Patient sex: M
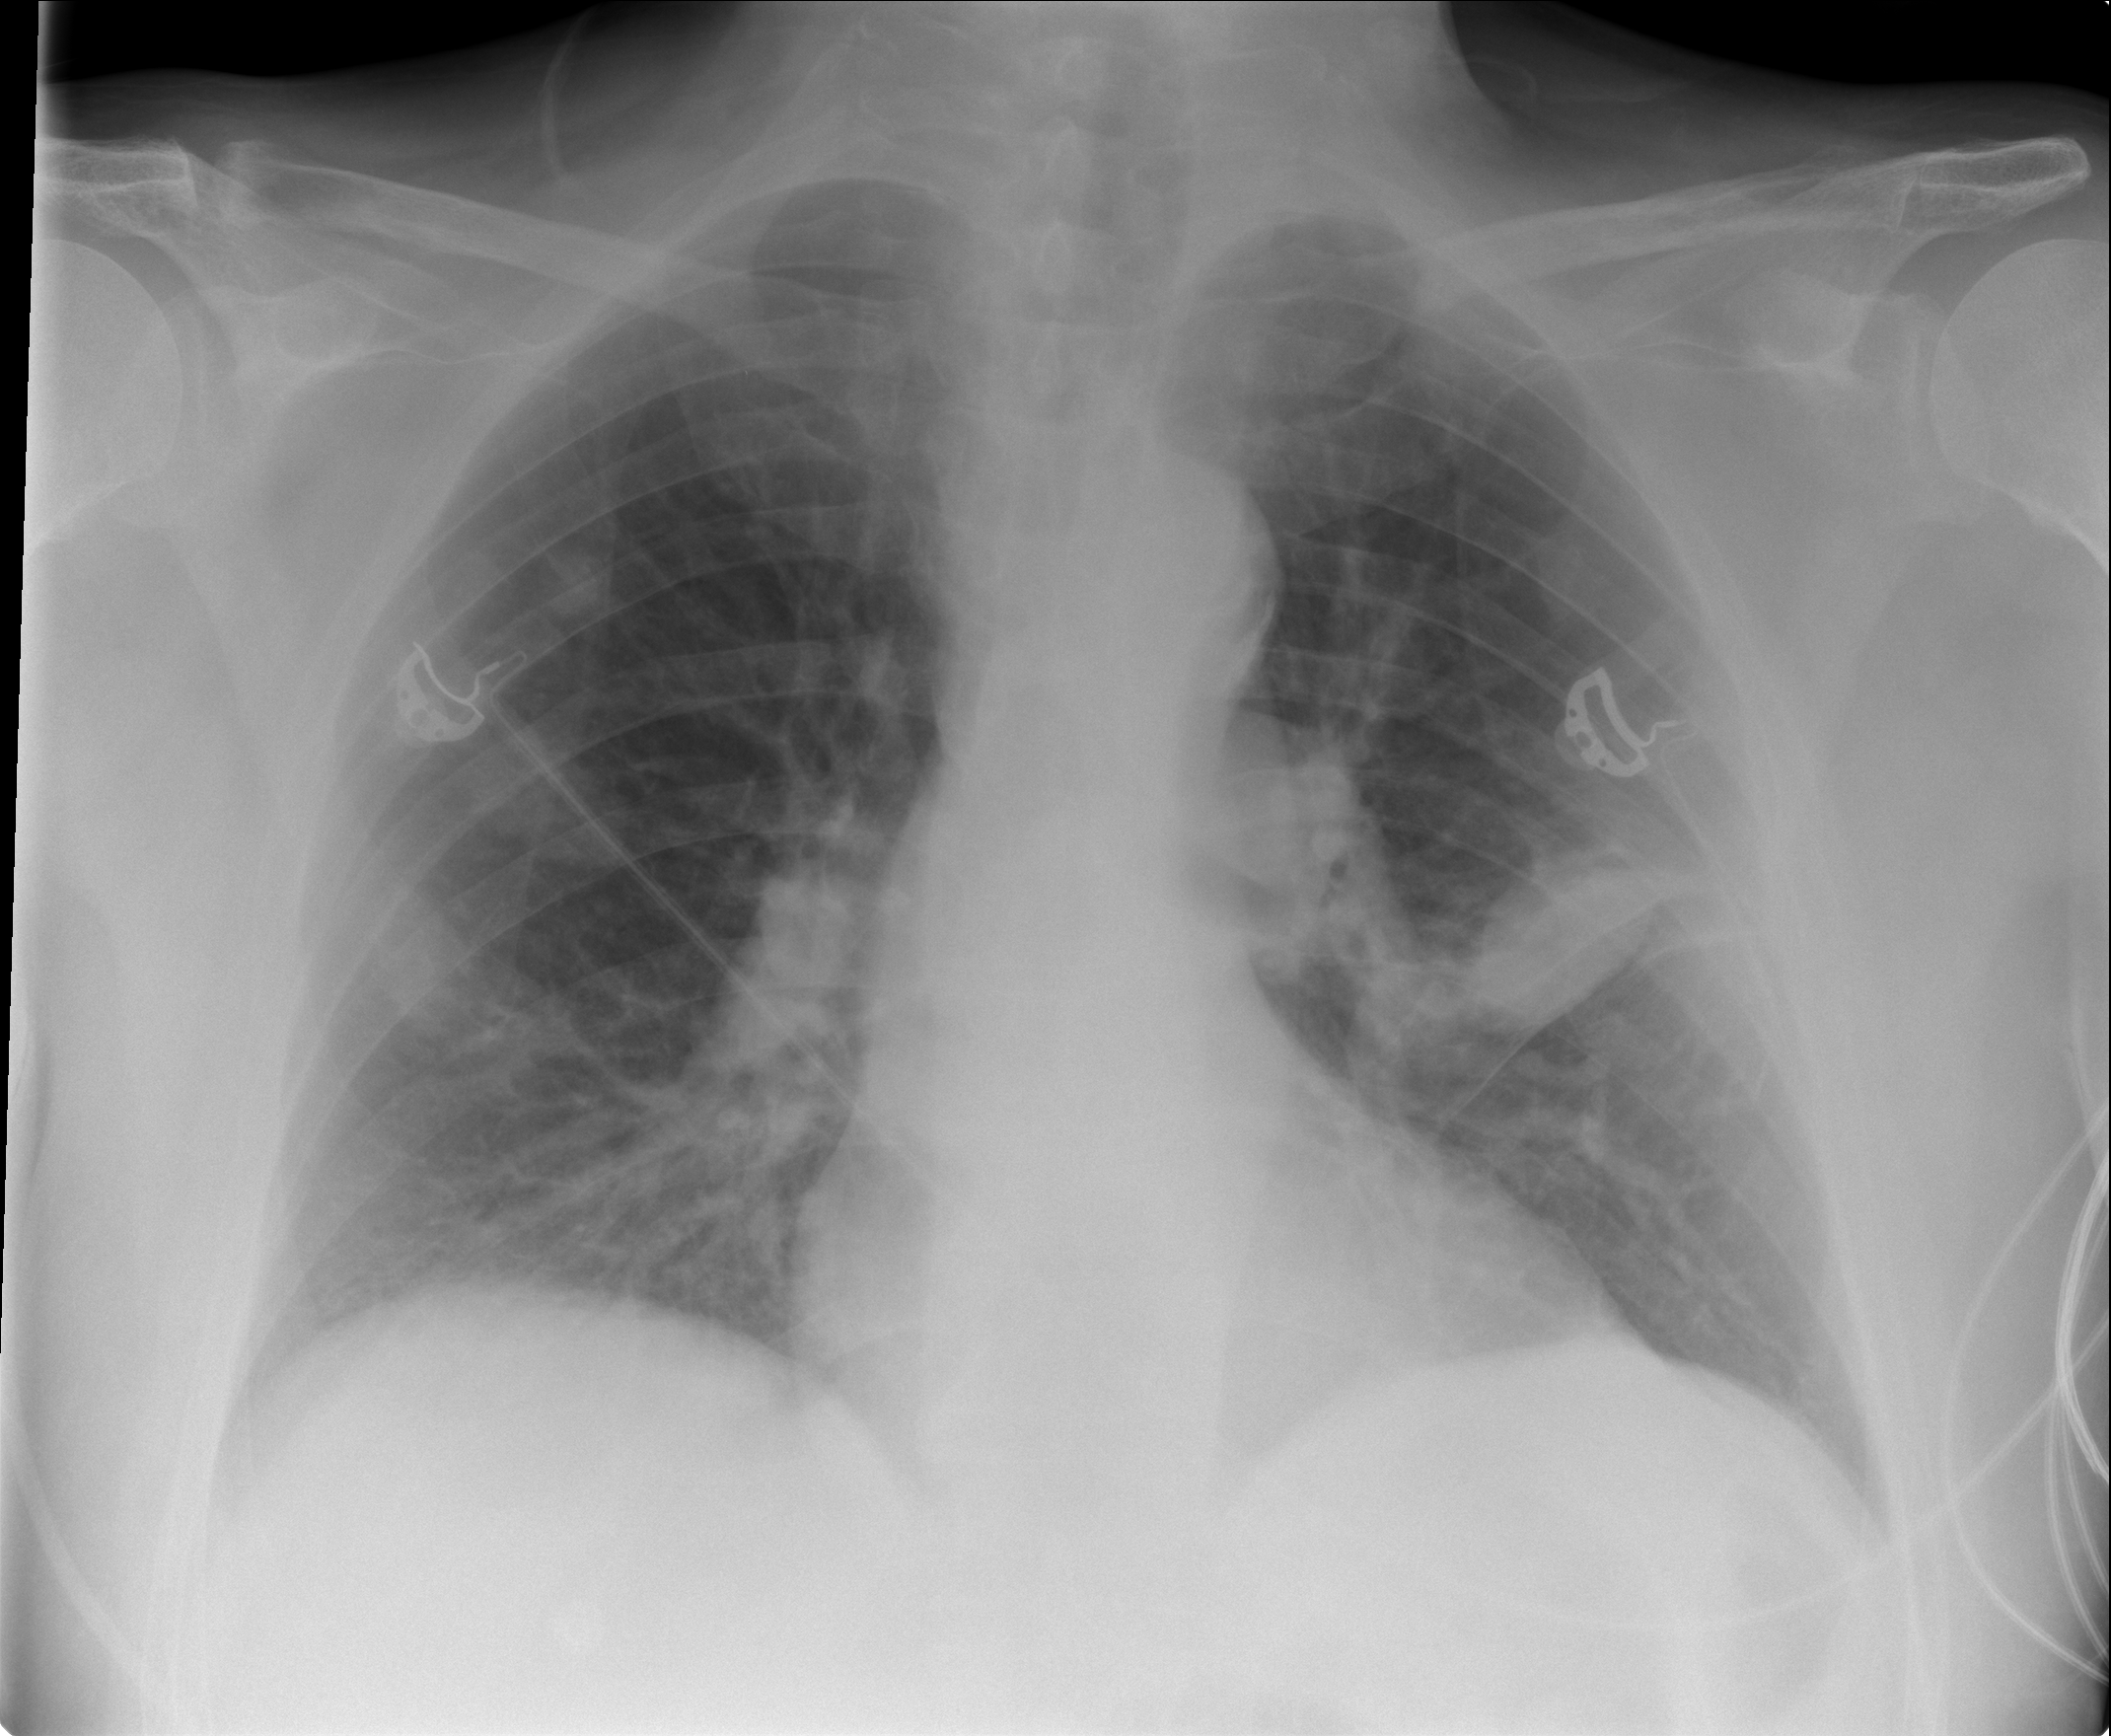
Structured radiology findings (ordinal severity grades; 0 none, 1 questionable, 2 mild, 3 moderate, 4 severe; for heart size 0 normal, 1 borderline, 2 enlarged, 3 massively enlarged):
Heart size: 0
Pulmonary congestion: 0
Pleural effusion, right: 0
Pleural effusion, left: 0
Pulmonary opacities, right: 2
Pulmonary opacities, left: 0
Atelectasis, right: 0
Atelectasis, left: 0